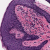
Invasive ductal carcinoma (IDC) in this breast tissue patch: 0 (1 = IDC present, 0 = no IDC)